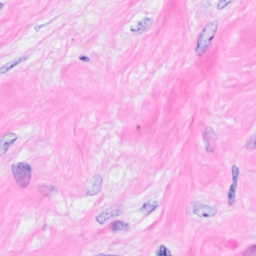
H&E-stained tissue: Breast